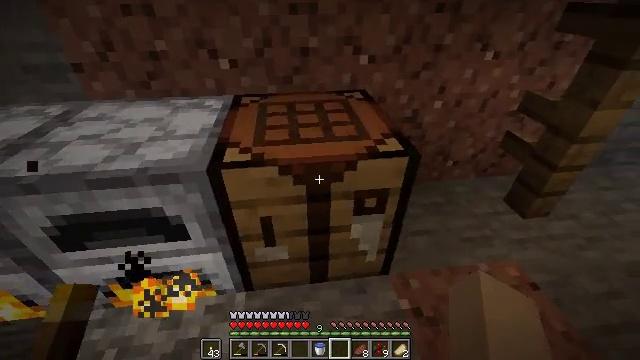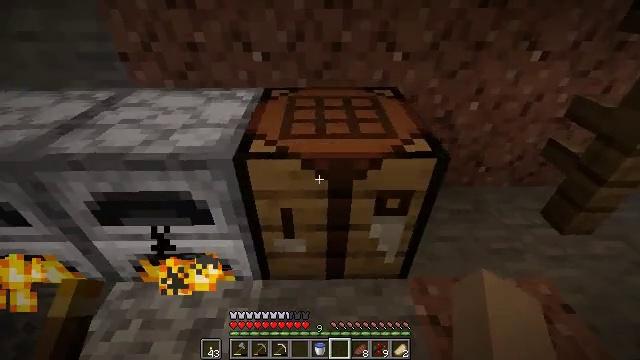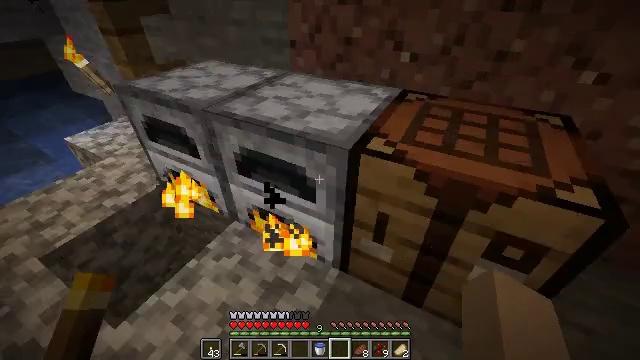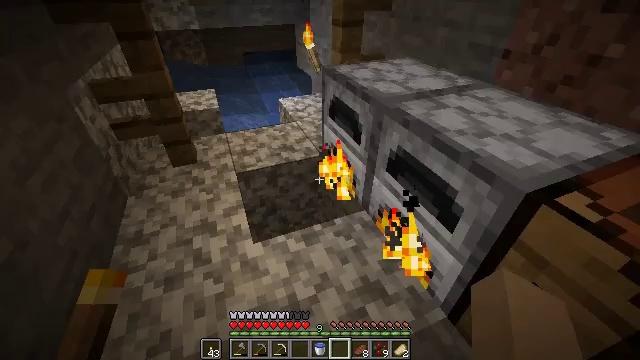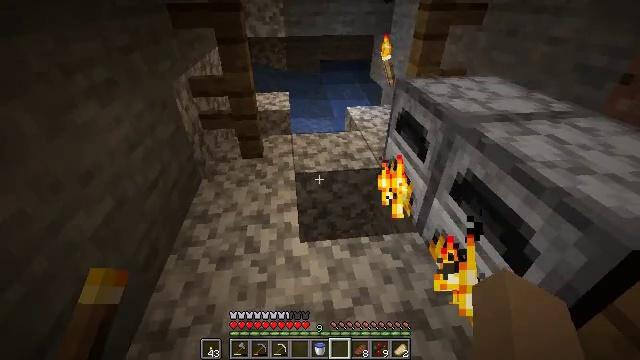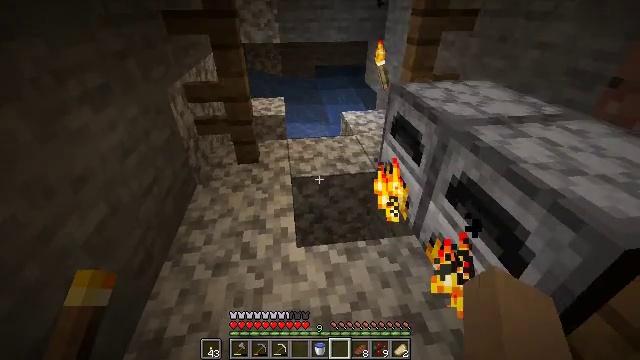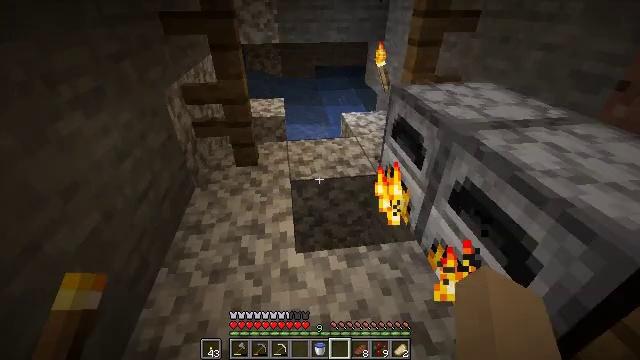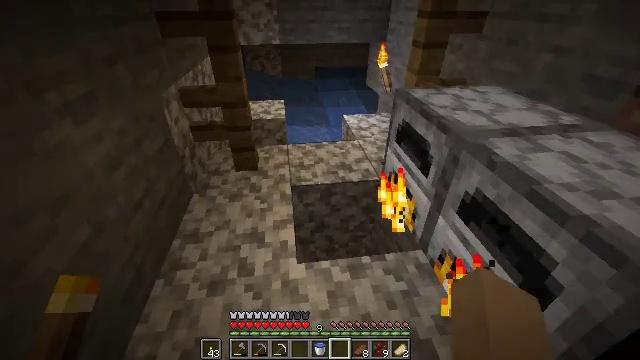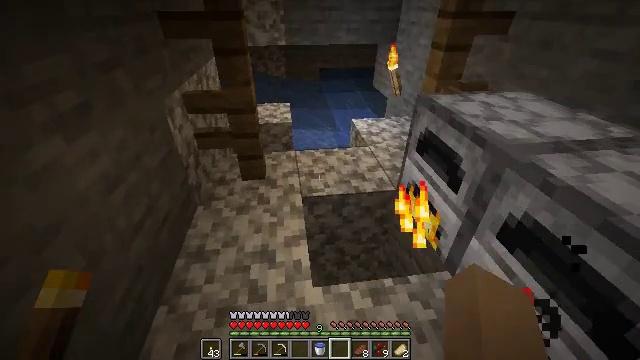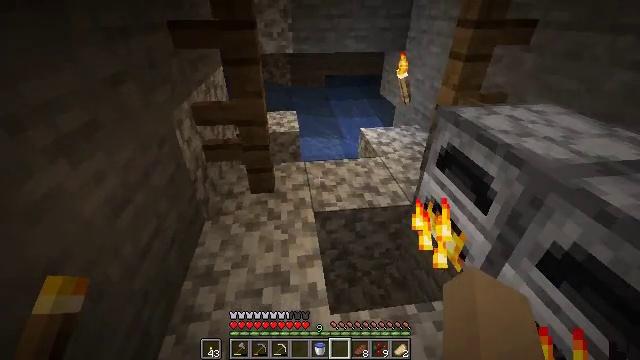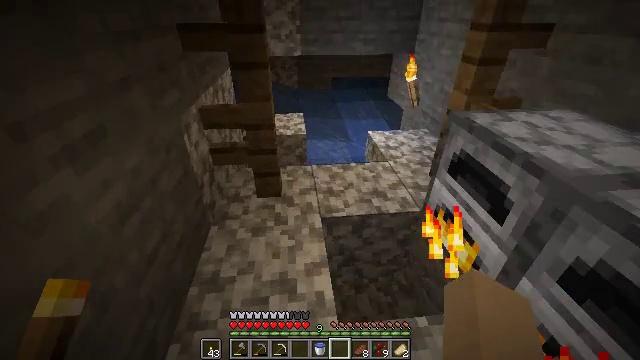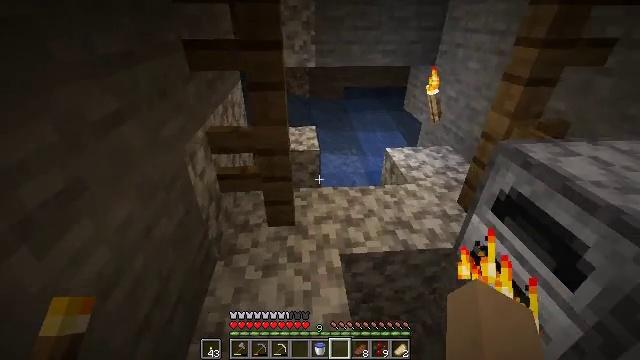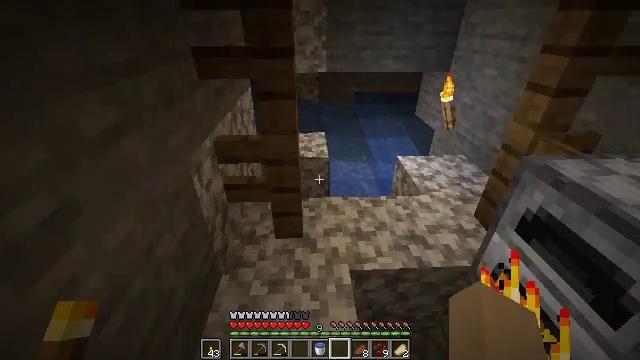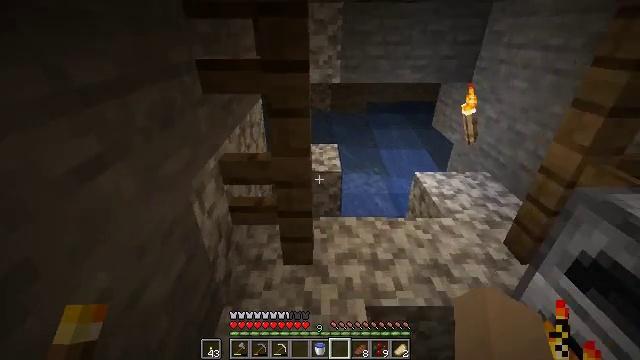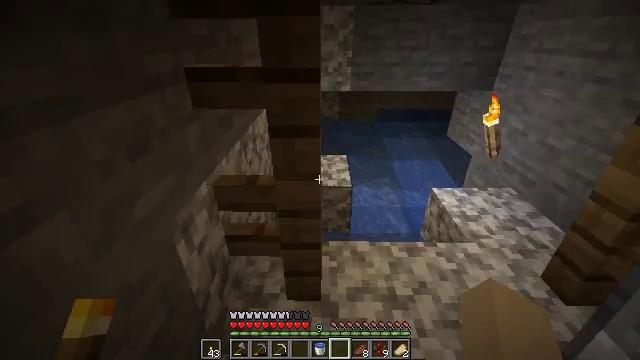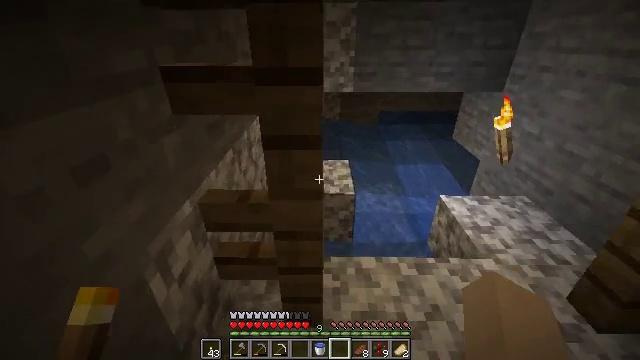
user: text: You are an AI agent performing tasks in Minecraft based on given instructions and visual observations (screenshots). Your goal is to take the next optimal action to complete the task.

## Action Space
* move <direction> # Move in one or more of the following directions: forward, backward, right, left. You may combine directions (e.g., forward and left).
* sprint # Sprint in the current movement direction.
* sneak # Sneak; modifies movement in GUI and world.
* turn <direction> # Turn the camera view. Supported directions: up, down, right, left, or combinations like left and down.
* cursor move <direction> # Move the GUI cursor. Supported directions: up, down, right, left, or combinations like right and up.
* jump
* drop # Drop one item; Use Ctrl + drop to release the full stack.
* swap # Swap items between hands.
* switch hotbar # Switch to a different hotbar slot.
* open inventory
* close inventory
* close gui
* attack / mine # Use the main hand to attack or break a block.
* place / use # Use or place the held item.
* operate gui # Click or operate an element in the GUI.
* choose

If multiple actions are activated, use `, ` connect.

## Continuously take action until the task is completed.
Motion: motion action
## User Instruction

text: Drop a lapis lazuli.
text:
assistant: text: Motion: turn left
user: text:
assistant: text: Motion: turn left
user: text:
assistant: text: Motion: turn left
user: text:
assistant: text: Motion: turn left and up
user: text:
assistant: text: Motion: turn right and up
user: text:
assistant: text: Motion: move forward
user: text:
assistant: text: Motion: move forward and move left
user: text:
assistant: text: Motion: move forward and move left
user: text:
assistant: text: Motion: move forward and move left, turn up
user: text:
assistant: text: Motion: move forward, turn left
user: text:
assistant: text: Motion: move forward, turn left and up
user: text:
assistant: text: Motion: move forward, turn left
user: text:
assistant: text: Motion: move forward, turn left and up
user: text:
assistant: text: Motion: move forward, turn left
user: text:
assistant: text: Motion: move forward
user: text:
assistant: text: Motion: move forward and move right
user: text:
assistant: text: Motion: move forward and move right
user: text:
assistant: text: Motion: move forward and move right
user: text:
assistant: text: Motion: move forward and move right
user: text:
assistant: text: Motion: move forward and move right
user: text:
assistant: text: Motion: move forward and move right
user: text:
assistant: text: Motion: move forward
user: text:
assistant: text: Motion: move forward
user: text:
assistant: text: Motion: move forward
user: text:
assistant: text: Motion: move right
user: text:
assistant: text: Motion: move right, turn left and down
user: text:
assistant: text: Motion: move right, turn left and down
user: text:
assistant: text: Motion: move right, turn left and down
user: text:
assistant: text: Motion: move right, turn left and down
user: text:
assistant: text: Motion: turn left and down